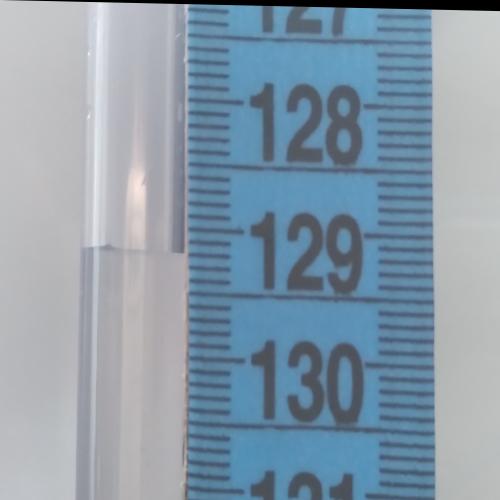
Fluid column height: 129.2 cm